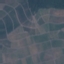
Land use / land cover: PermanentCrop